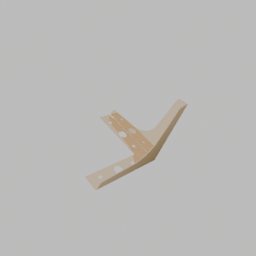
Label: tools